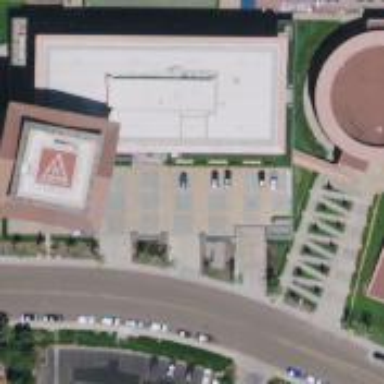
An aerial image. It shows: Office building.